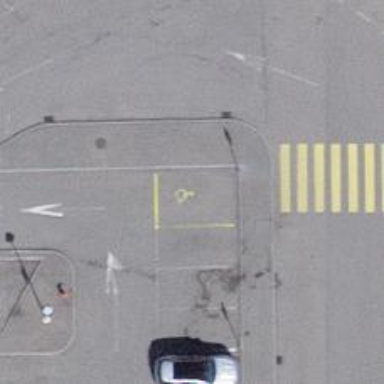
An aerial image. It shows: Parking space designated for disabled individuals.